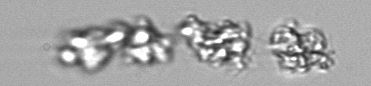
Label: Leptocylindrus_mediterraneus